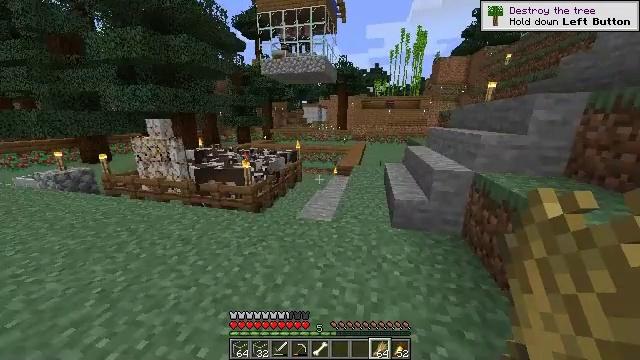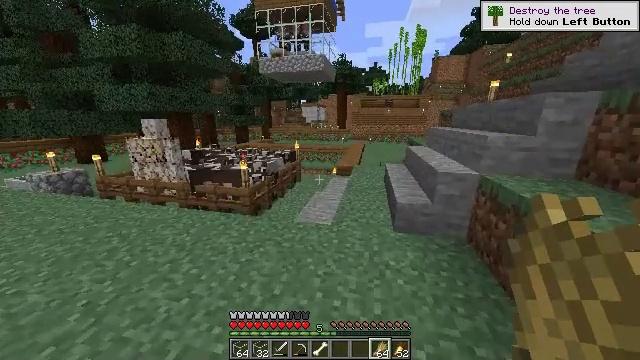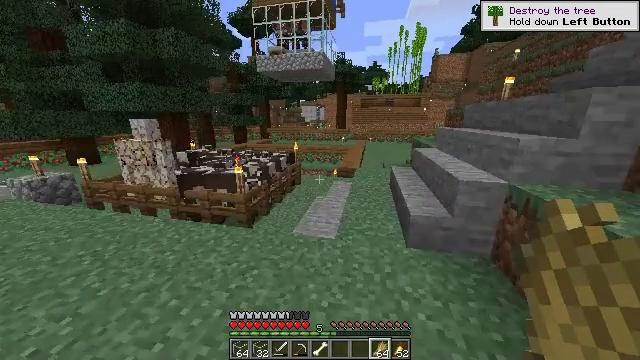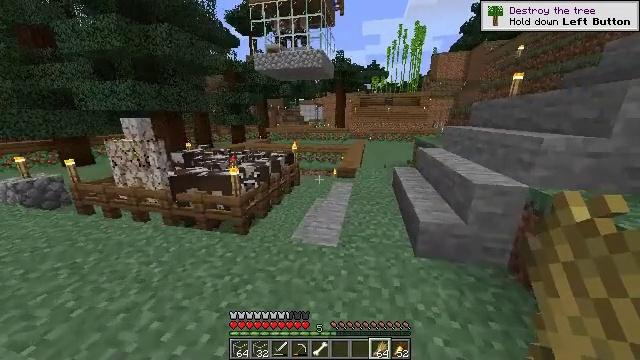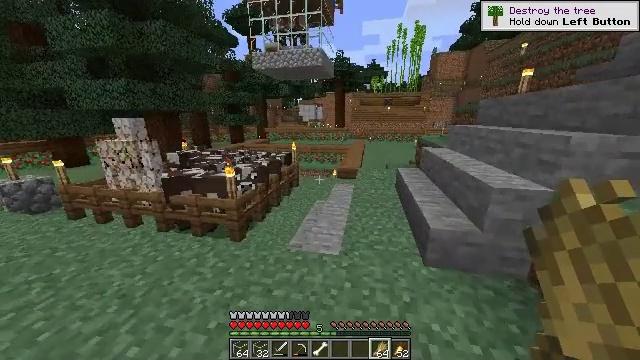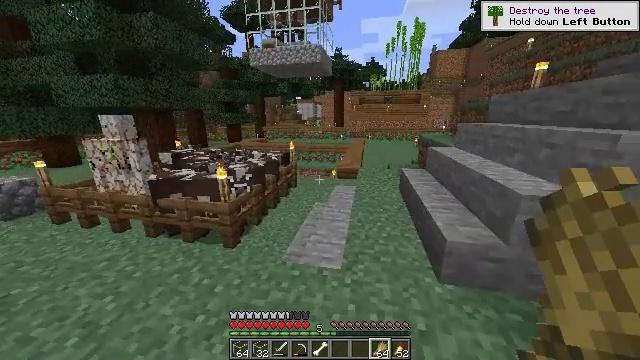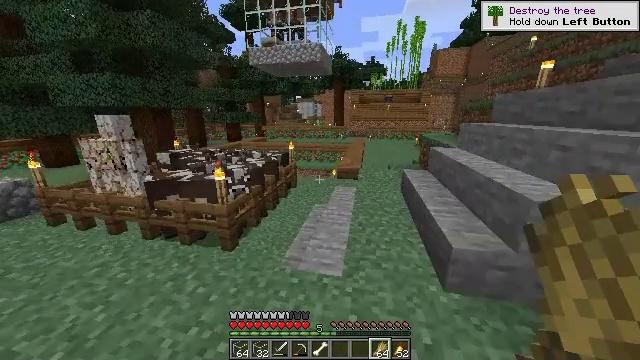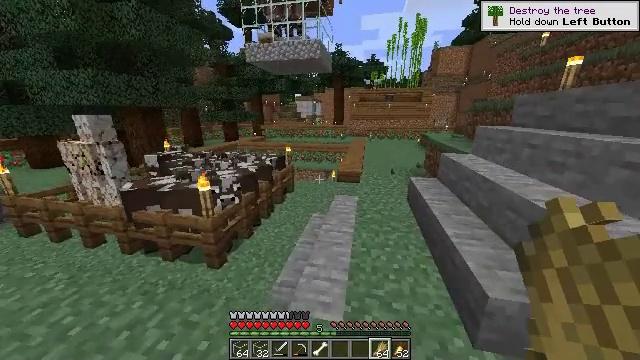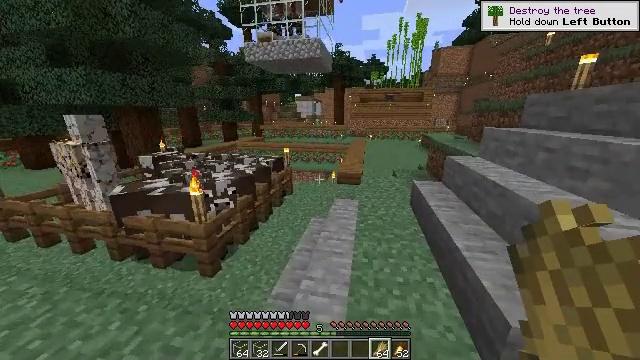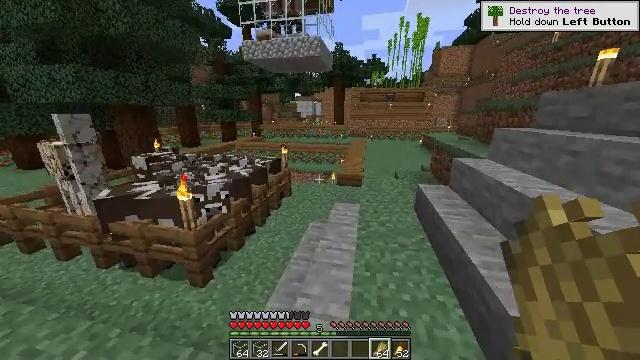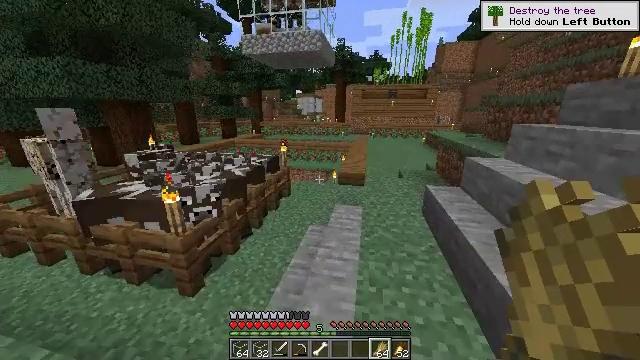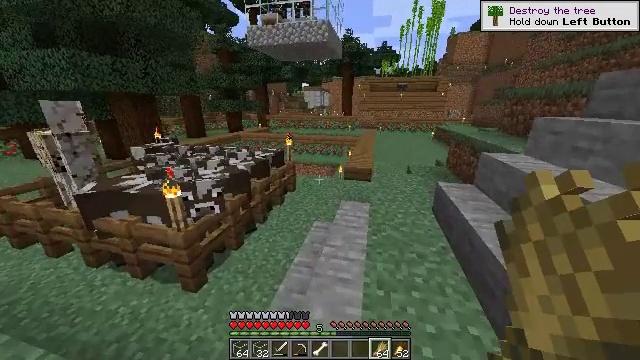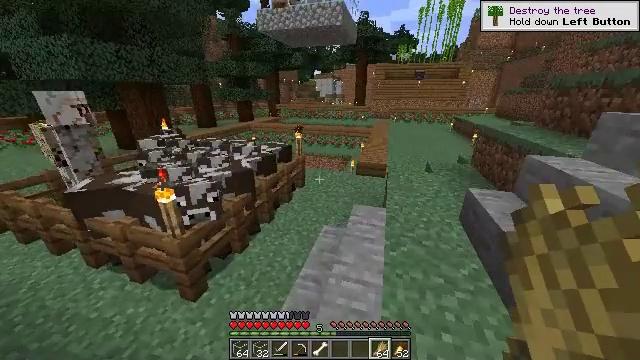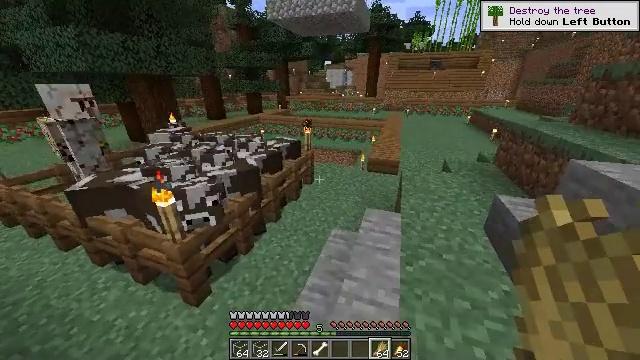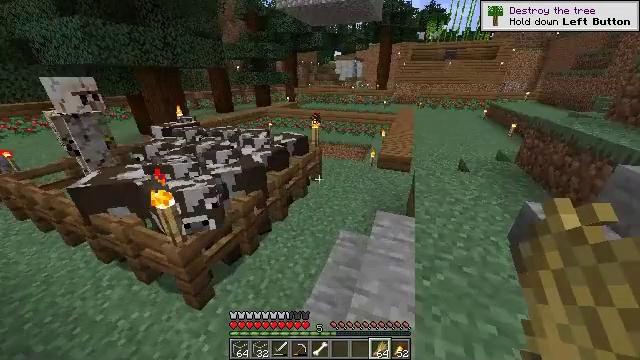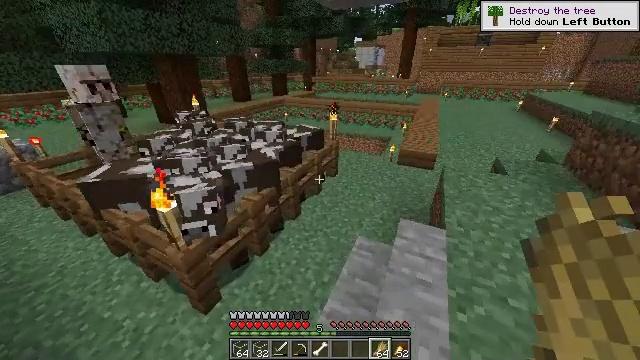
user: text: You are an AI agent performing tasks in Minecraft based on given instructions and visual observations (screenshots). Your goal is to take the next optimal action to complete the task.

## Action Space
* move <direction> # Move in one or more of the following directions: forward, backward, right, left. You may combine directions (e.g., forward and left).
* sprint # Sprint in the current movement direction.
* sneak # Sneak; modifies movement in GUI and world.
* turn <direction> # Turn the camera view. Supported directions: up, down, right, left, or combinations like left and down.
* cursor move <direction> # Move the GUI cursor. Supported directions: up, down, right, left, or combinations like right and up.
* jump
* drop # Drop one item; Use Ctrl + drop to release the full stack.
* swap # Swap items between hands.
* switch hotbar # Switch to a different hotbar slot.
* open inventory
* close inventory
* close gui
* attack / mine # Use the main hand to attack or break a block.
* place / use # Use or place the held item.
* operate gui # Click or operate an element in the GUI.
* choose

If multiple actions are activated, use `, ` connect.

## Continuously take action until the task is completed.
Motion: motion action
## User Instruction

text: Gather spruce fence pieces.
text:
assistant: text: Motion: move forward
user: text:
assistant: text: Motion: move forward
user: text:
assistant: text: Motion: move forward
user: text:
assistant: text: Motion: move forward, sprint
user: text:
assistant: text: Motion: move forward, sprint
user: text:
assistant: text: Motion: move forward, sprint
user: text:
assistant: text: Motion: move forward, sprint
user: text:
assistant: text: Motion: move forward
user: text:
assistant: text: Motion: move forward
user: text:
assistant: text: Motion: move forward
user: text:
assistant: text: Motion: move forward, turn left and down
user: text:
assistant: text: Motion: move forward, turn left and down
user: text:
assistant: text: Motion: move forward, turn left and down
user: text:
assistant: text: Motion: move forward, turn left and down
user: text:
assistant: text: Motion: move forward, turn left and down
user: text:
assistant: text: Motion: move forward, turn left and down
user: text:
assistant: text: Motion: move forward, turn left and down
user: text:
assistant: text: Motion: move right, turn left and down
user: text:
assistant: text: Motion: move right, turn left and down
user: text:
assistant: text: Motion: move right, turn left and down
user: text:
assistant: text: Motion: move right, turn left and down
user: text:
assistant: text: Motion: move right, turn left and down
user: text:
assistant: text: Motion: turn left and down
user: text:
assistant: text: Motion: turn left
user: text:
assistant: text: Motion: turn left
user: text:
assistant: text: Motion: turn left
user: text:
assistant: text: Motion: turn left
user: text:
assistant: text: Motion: no_op
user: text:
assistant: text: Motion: no_op
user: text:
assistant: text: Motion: no_op